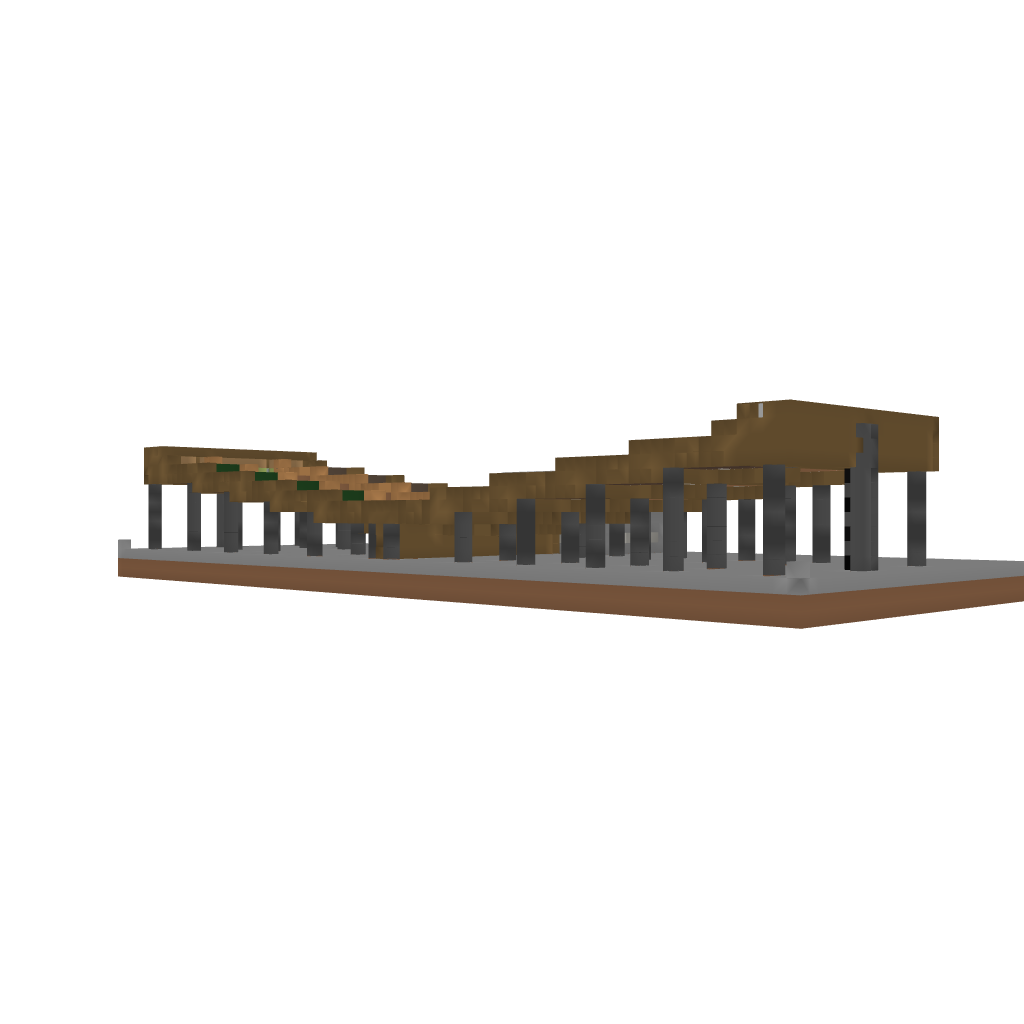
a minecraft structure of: Semi-AutoFarm